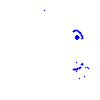
Particle: electron